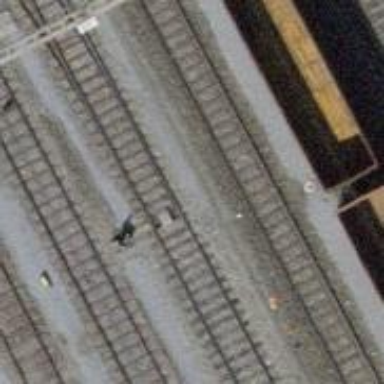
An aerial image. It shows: Railway switch.